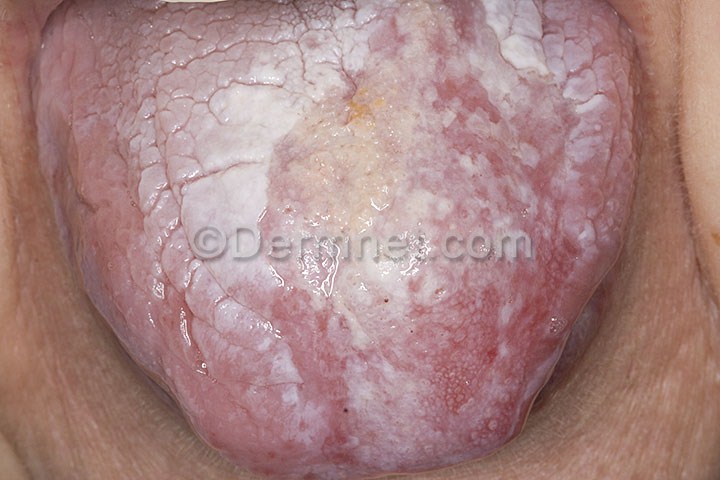
Disease: Psoriasis pictures Lichen Planus and related diseases